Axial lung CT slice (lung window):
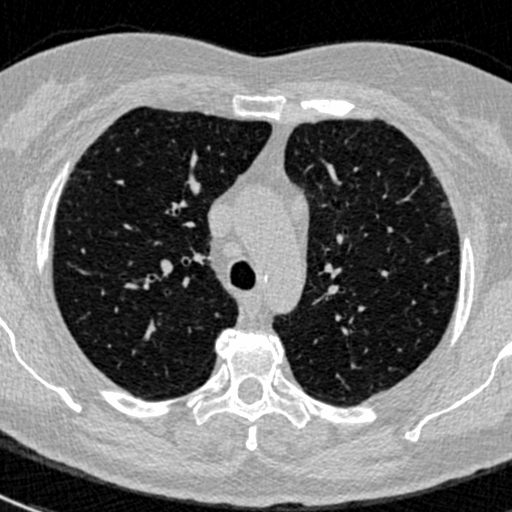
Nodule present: no